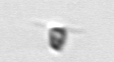
Label: Pyramimonas